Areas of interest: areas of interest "Comprehensive Gymnasium"
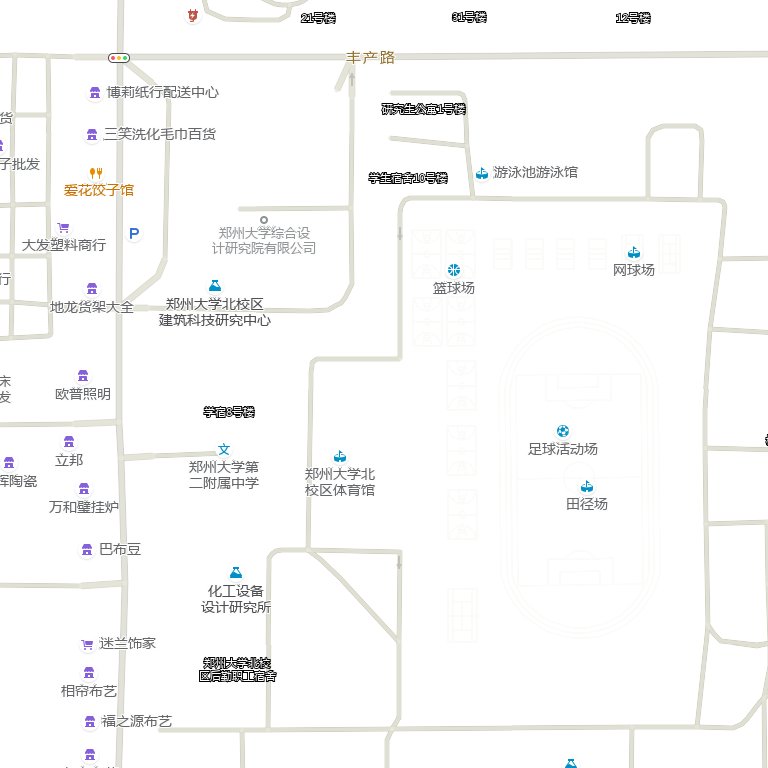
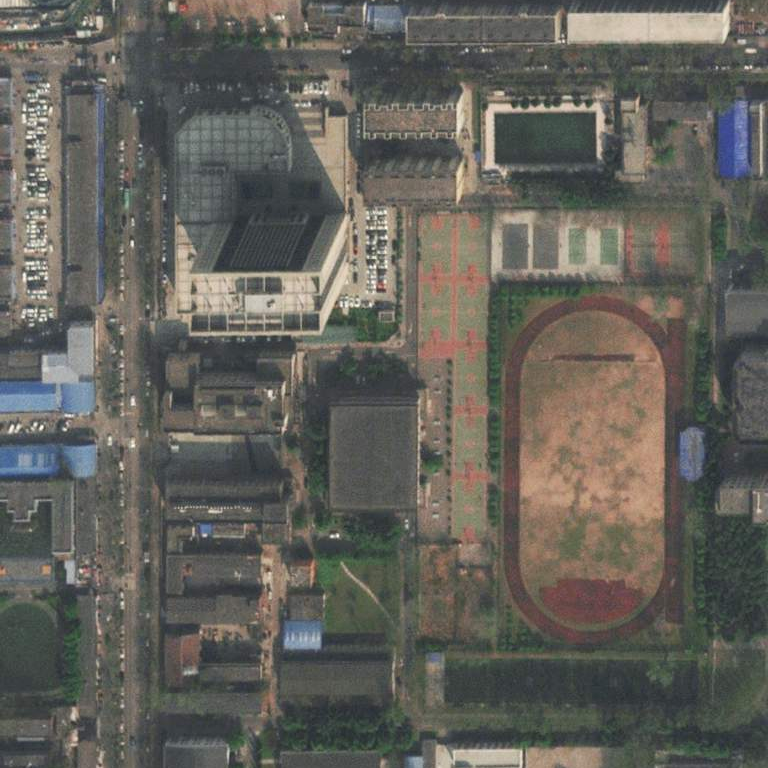